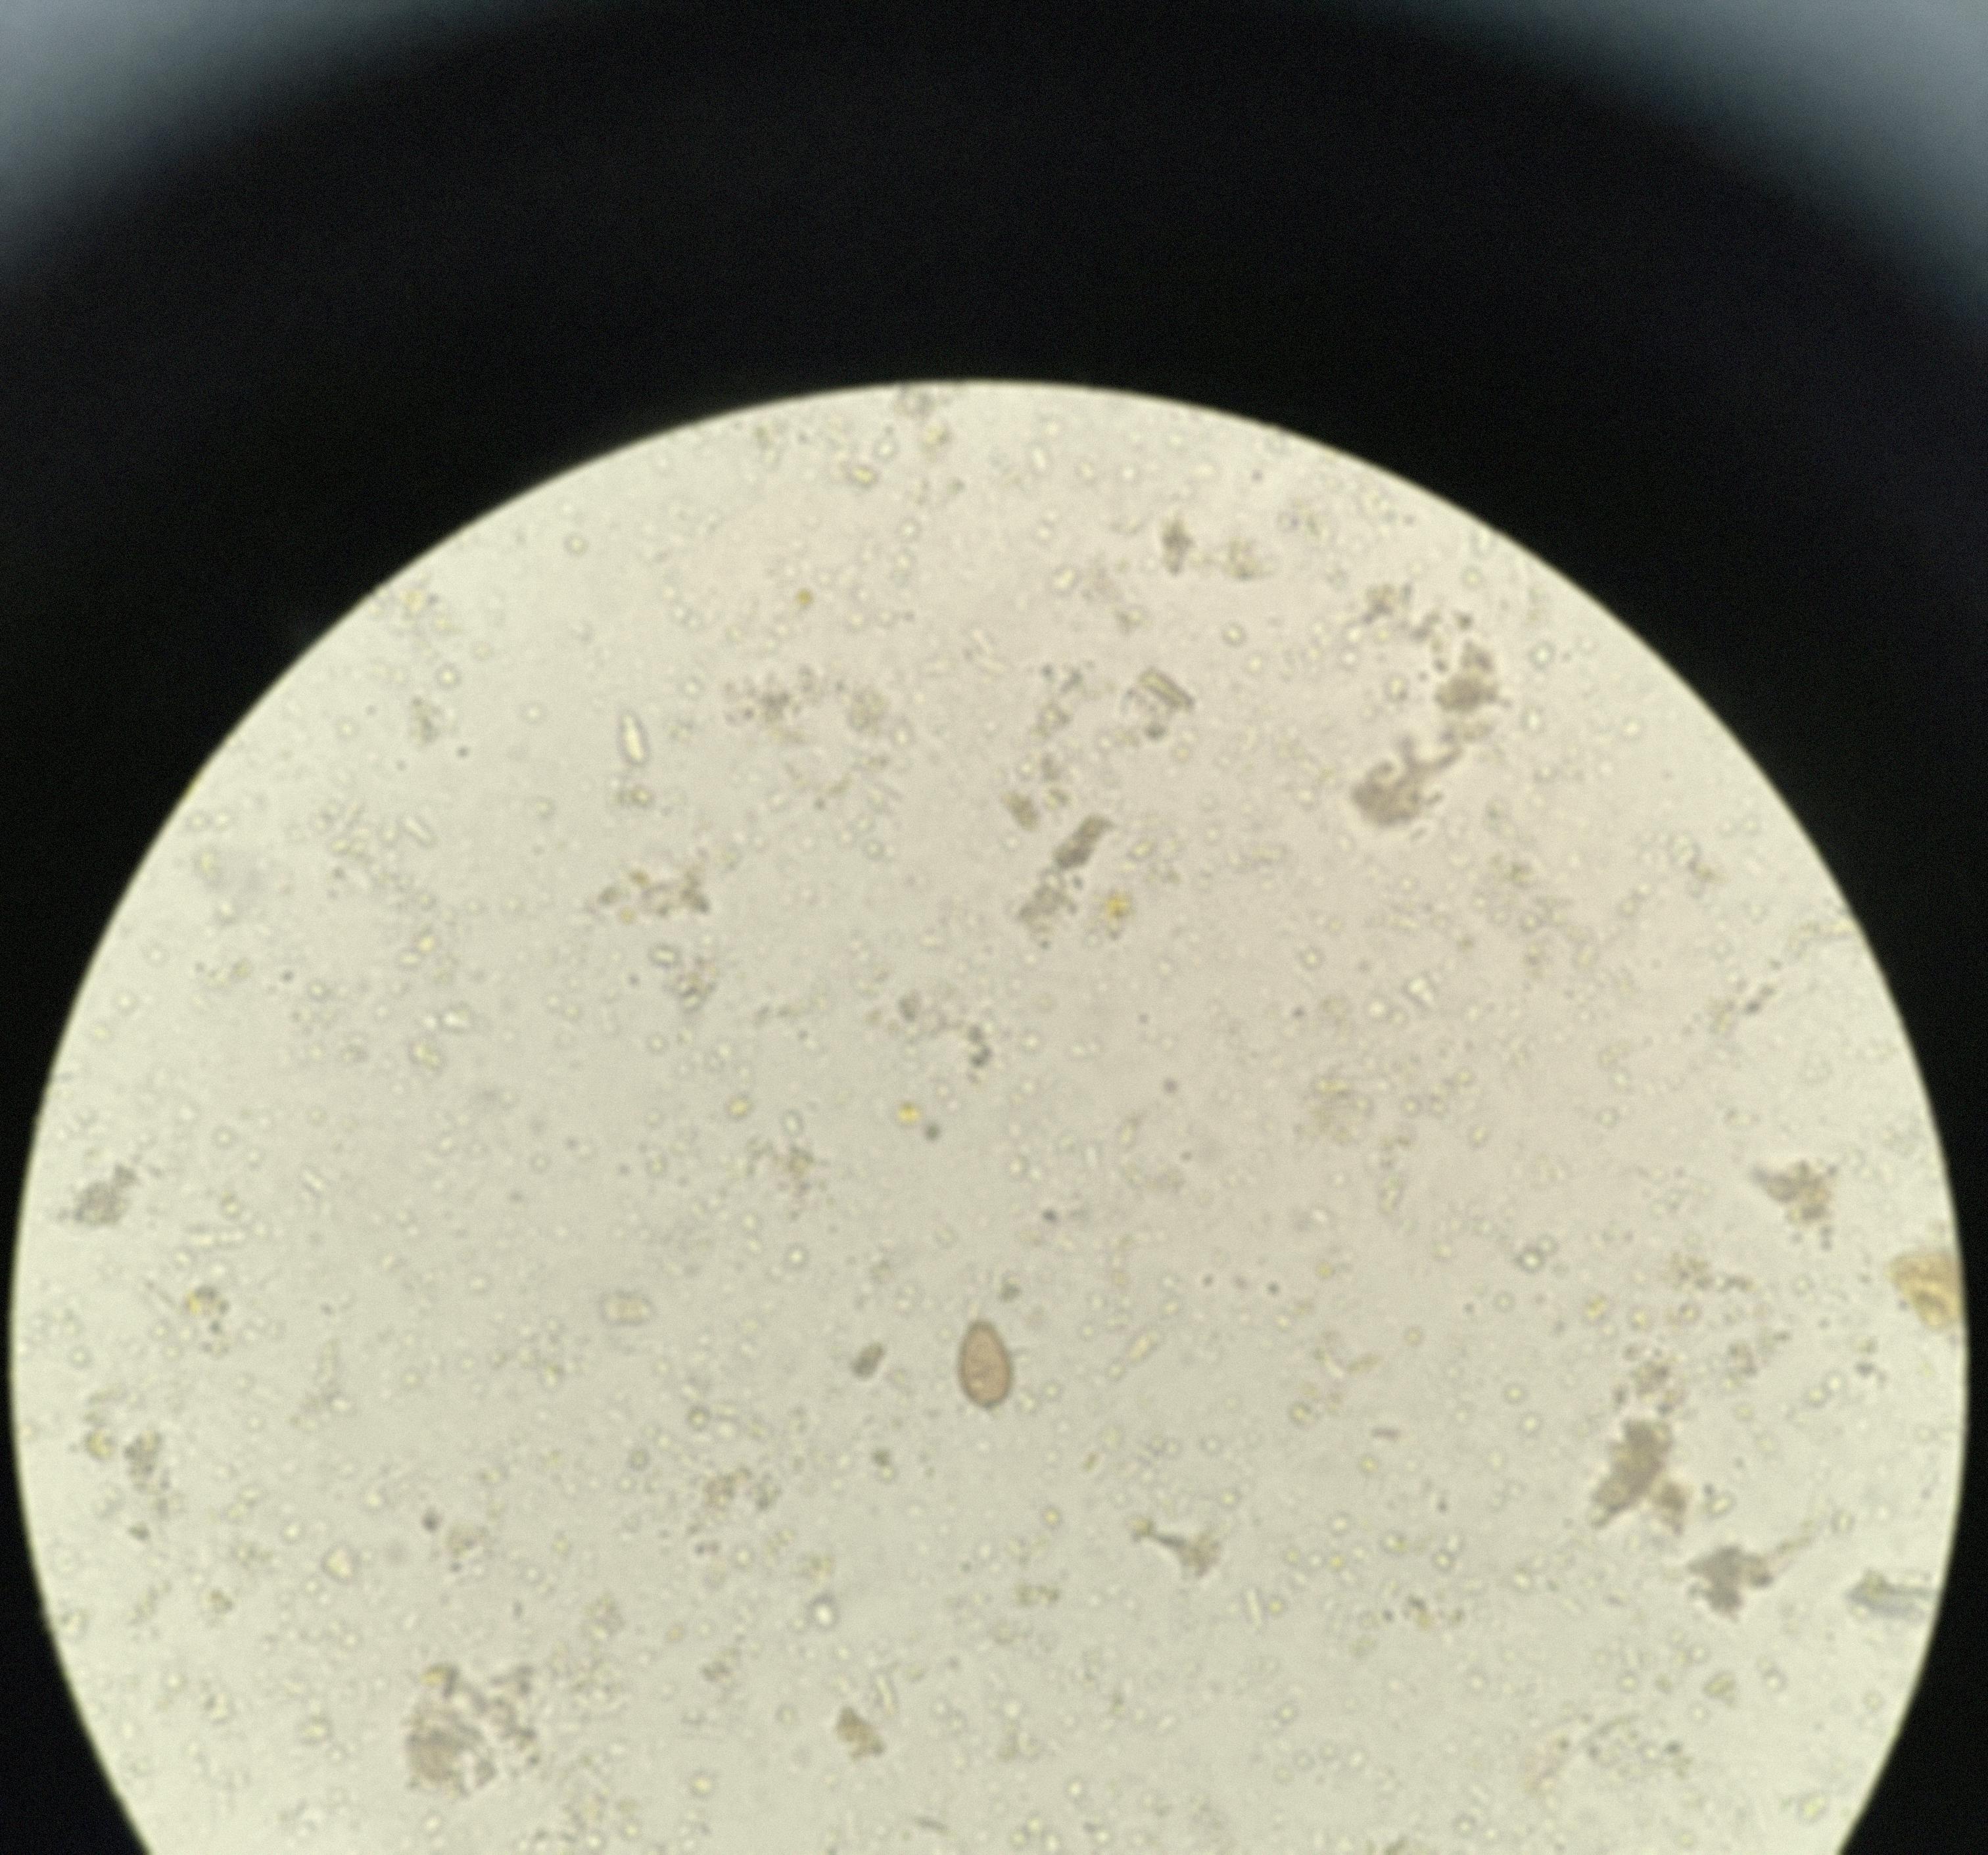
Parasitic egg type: Opisthorchis viverrine